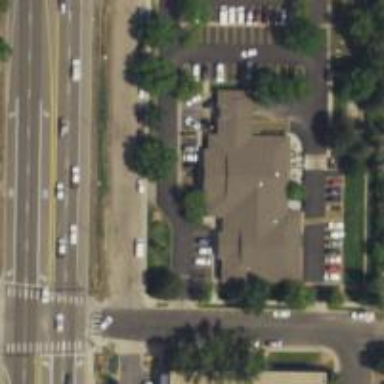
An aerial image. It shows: Car rental facility.